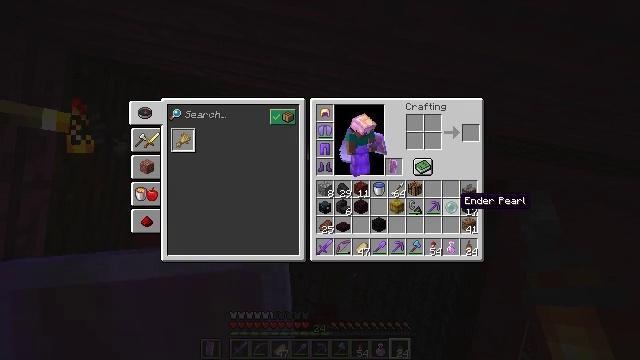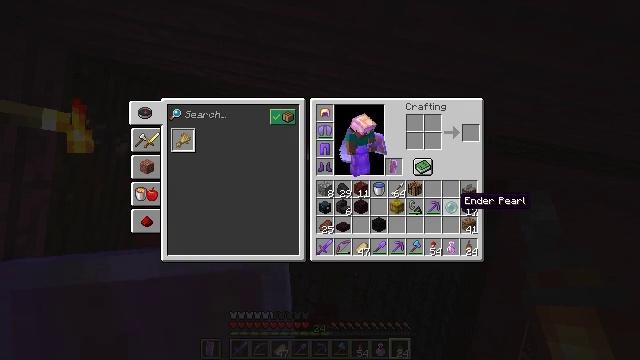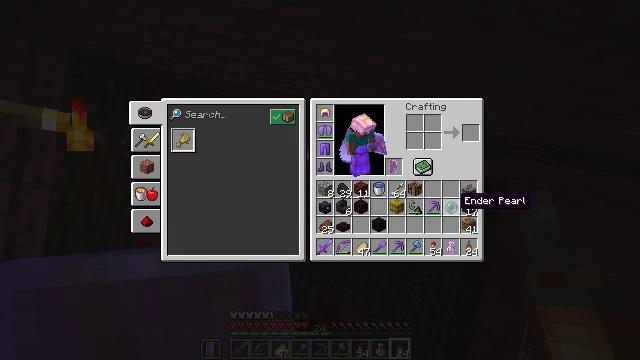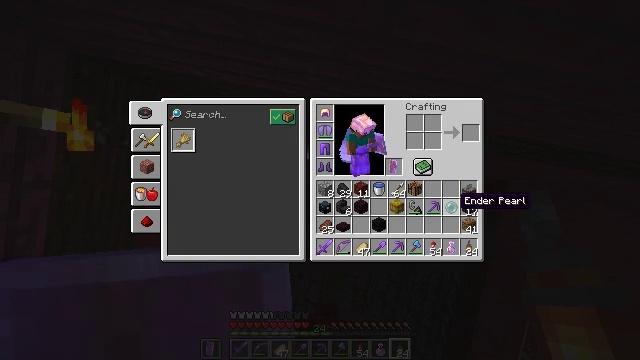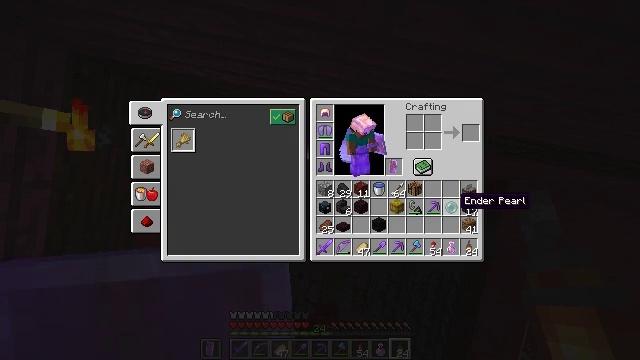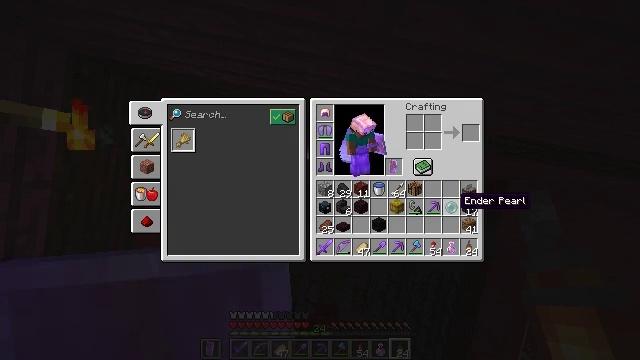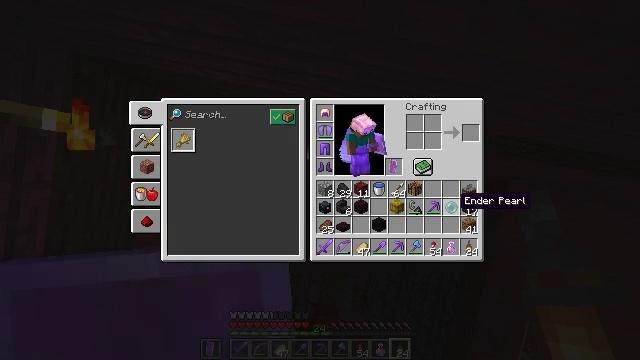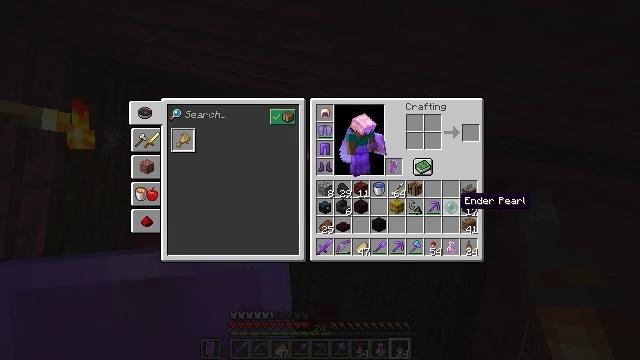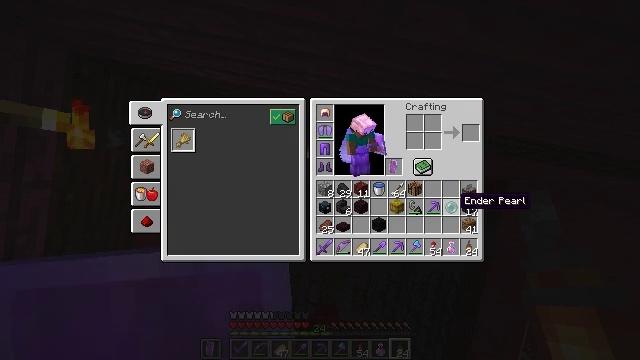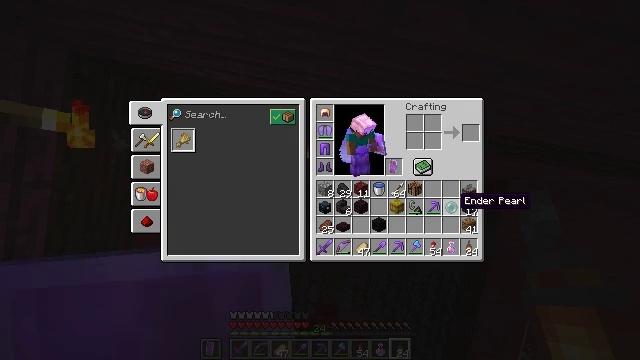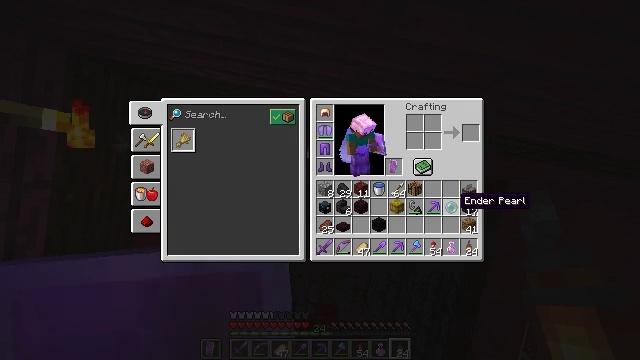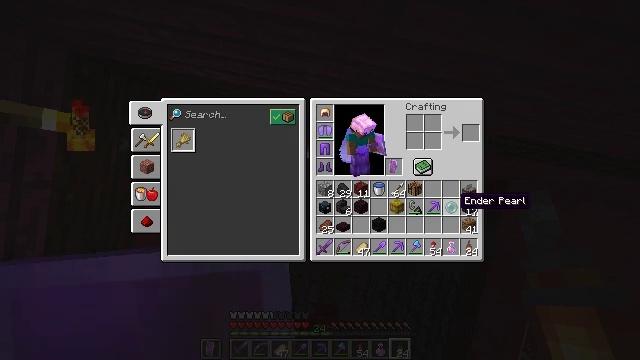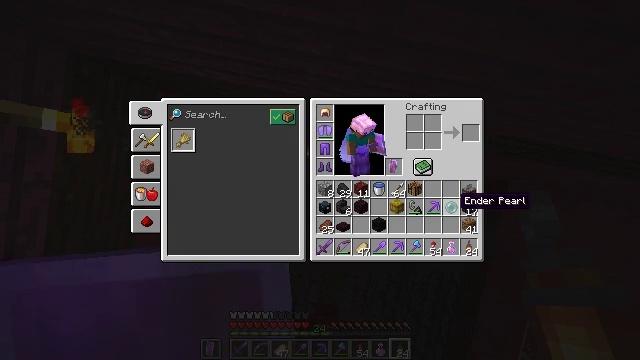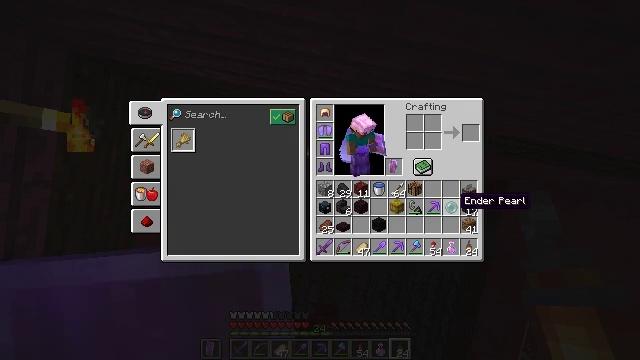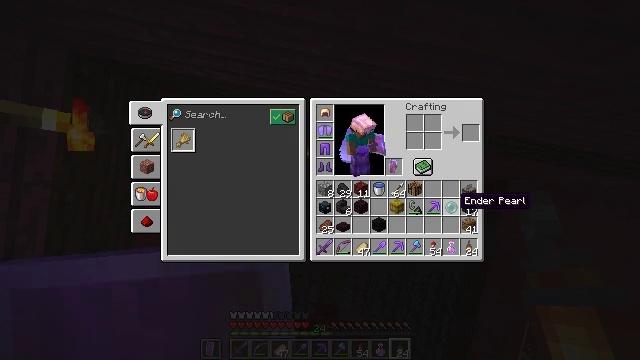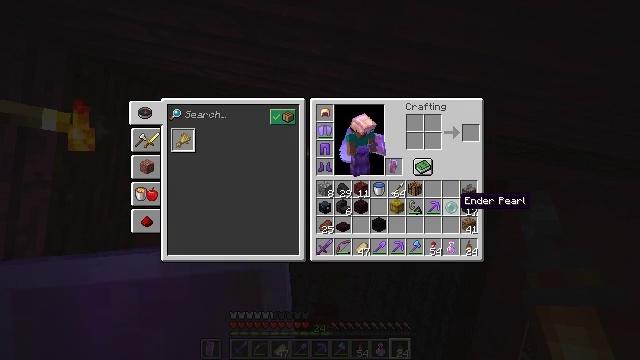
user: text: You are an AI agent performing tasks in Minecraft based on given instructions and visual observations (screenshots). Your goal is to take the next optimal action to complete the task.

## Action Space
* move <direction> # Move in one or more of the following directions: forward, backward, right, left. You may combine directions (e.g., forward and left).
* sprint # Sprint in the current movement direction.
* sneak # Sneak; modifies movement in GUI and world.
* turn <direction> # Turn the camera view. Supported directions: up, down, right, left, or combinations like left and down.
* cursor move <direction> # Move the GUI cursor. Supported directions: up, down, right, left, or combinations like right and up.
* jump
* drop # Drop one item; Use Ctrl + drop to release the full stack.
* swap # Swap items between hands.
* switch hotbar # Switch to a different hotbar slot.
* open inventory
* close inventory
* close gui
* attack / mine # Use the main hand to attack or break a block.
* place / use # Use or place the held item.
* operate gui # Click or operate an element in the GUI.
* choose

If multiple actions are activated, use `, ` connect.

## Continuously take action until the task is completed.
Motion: motion action
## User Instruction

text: Attack the nether brick slab to gather it.
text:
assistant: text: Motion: no_op
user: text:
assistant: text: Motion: no_op
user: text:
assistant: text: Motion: no_op
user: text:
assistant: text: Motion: no_op
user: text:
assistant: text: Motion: no_op
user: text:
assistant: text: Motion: no_op
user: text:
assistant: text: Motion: no_op
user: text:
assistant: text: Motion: no_op
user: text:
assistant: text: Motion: no_op
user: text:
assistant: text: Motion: no_op
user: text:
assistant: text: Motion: no_op
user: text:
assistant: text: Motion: no_op
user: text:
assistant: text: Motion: no_op
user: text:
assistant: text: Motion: no_op
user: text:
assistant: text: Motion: no_op
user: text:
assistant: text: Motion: no_op
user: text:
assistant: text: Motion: no_op
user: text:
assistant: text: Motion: no_op
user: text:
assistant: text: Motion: no_op
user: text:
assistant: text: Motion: no_op
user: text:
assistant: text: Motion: no_op
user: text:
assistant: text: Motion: no_op
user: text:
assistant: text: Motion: no_op
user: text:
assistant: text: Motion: no_op
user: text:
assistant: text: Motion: no_op
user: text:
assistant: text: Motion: no_op
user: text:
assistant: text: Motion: no_op
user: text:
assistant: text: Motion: no_op
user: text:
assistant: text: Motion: no_op
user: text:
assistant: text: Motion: no_op